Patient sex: M
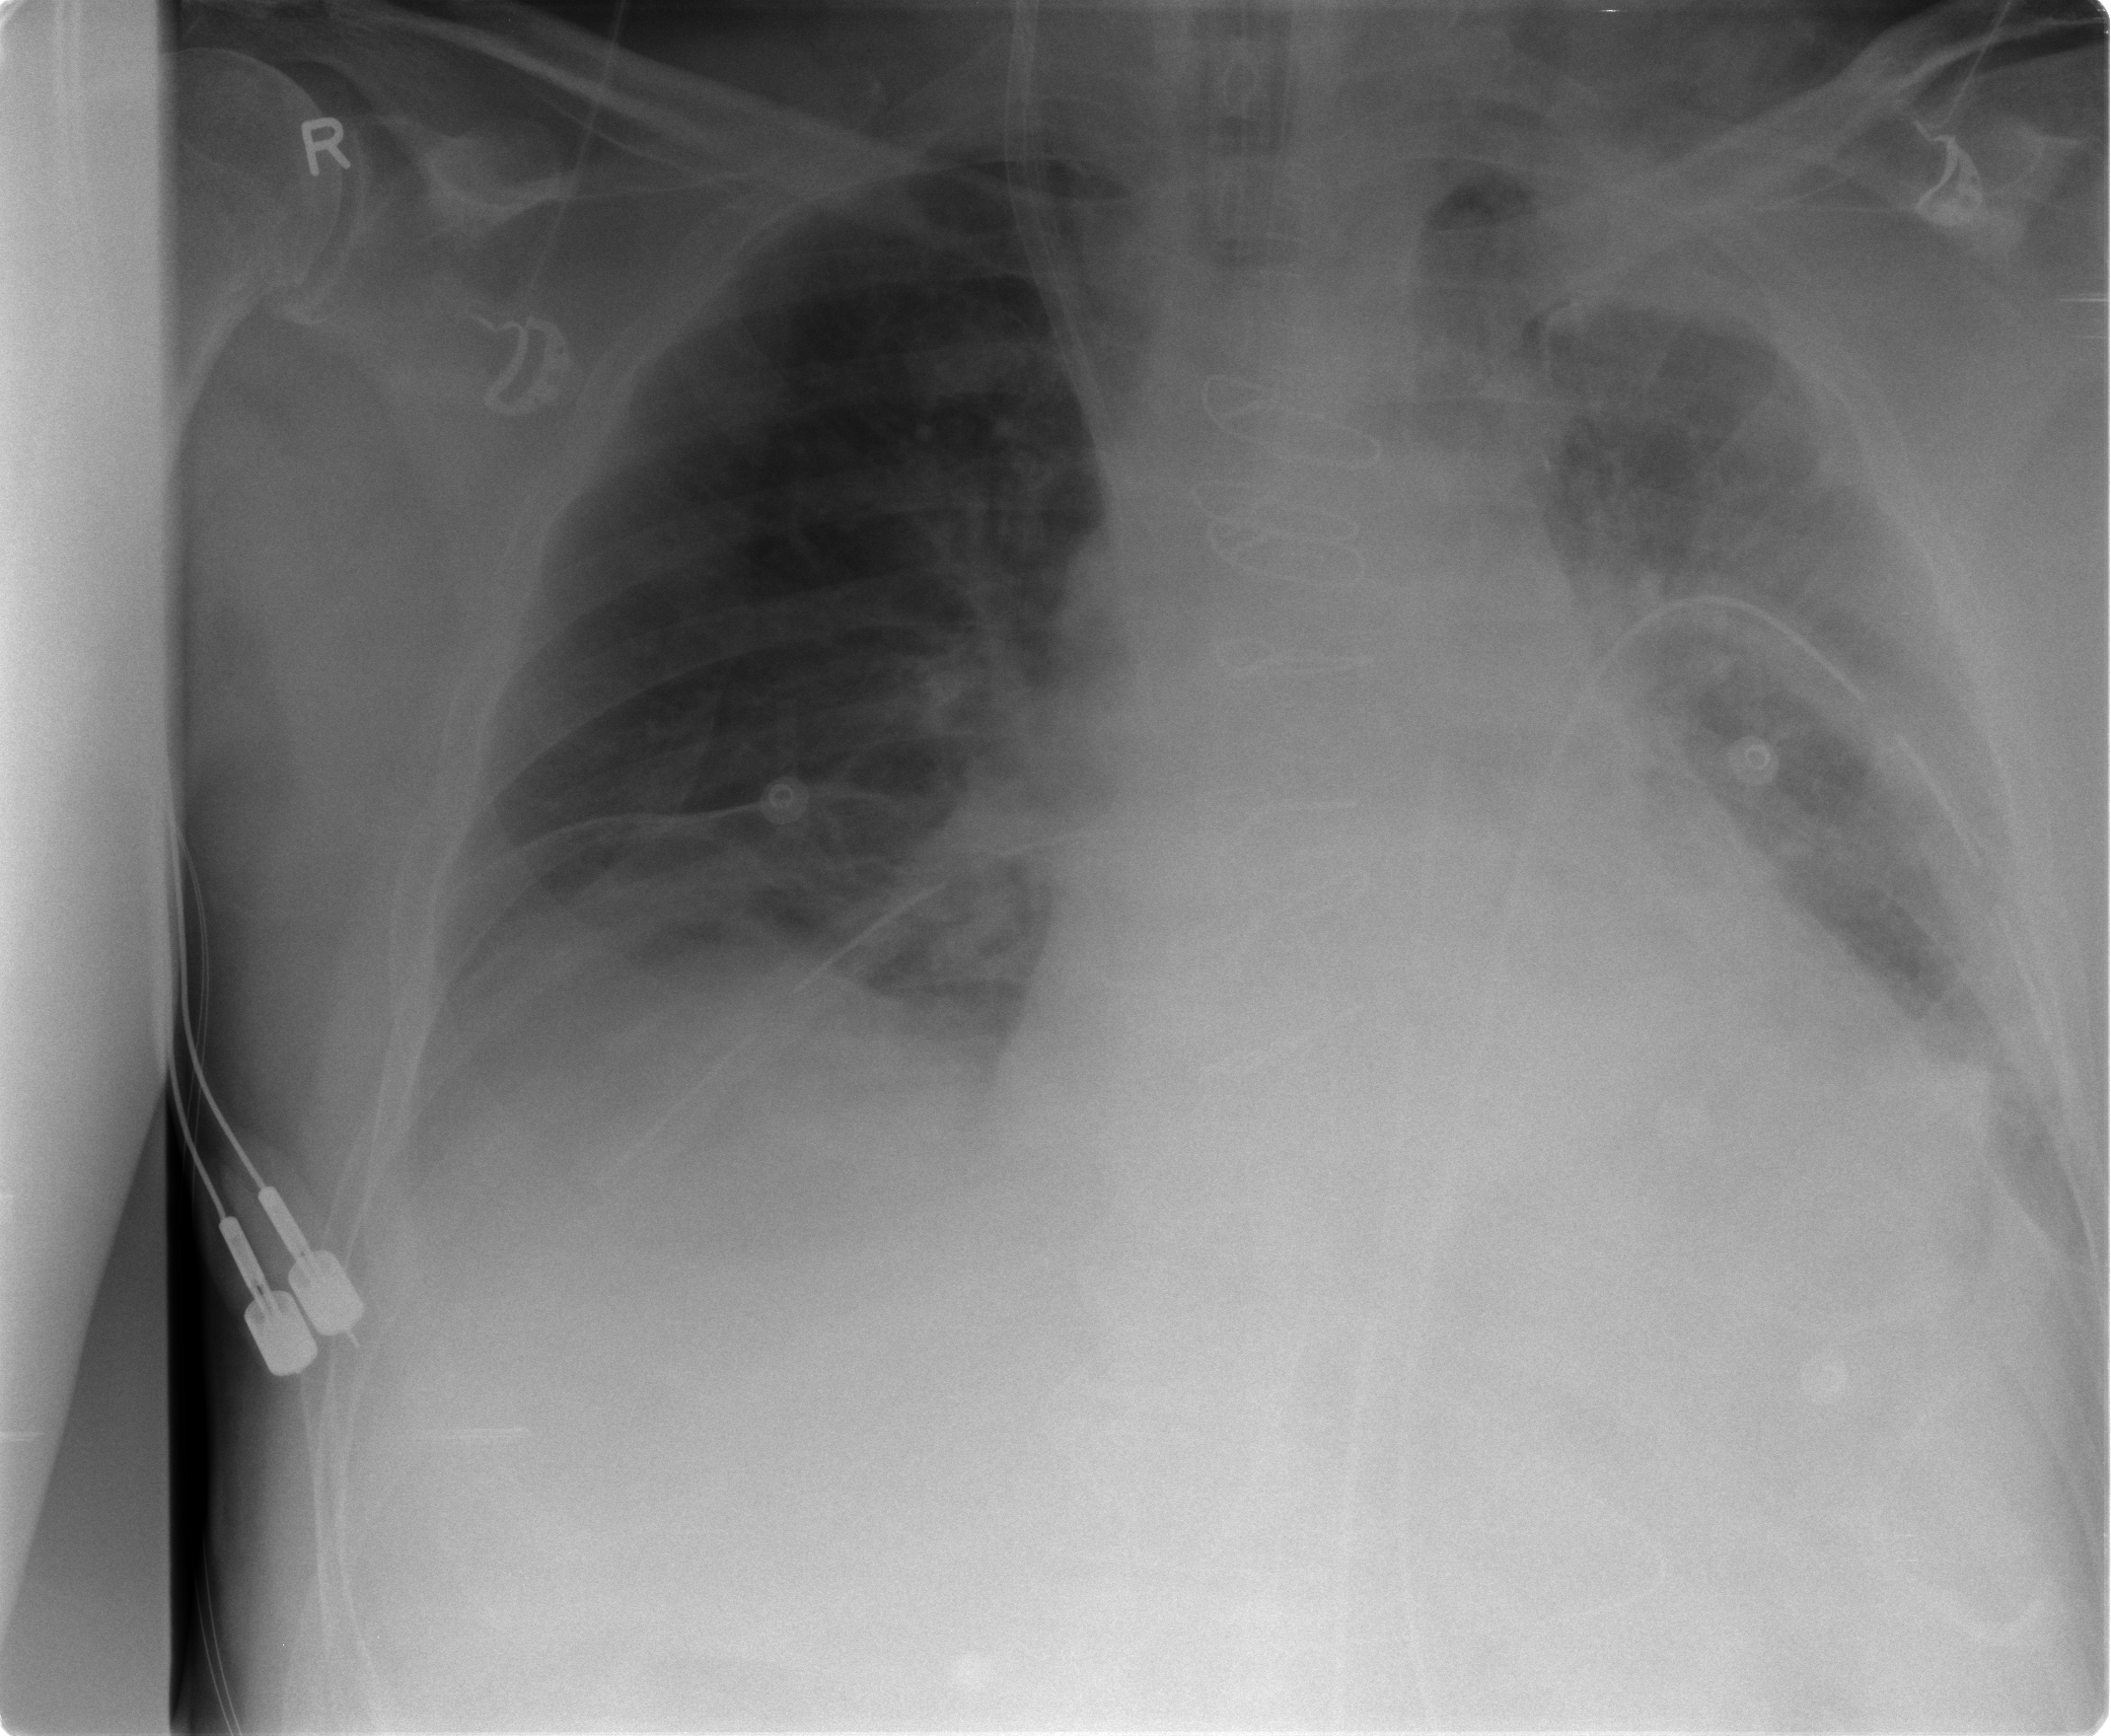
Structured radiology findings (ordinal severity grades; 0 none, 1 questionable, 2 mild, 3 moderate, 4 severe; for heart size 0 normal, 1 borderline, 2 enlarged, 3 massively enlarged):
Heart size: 2
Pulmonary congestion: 0
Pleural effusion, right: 2
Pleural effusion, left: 2
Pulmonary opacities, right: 0
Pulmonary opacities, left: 2
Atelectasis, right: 2
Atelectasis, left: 2